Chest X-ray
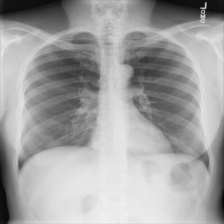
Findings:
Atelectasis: negative
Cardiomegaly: negative
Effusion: negative
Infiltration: negative
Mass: negative
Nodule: negative
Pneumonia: negative
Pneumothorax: negative
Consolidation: negative
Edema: negative
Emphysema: negative
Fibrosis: negative
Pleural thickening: negative
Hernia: negative